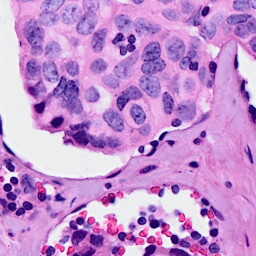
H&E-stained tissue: Breast